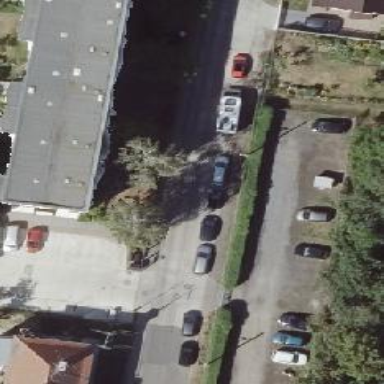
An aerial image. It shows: Footway along the road.